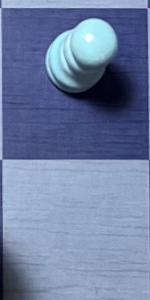
Label: Empty